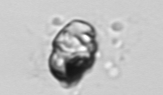
Label: Proterythropsis